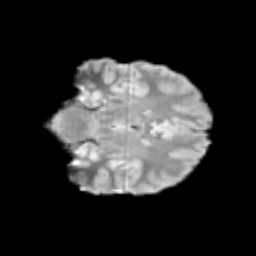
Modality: T2w
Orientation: coronal
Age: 13
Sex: male
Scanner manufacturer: siemens
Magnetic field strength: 3 T
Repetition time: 3.8 s
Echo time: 0.07 s